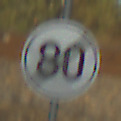
Verkehrszeichen: EndeGeschwindigkeit80
Umgebung: Outdoor, RoadRail
Tageszeit: SunriseSunset
Wetter: Clear
Licht: Natural
Jahreszeit: NotSpecified
Kontrast: HighContrast